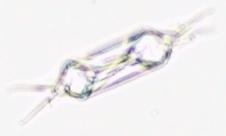
Label: Odontella